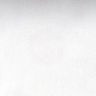
Metastatic tissue present: no